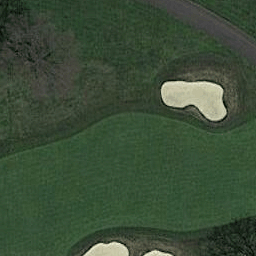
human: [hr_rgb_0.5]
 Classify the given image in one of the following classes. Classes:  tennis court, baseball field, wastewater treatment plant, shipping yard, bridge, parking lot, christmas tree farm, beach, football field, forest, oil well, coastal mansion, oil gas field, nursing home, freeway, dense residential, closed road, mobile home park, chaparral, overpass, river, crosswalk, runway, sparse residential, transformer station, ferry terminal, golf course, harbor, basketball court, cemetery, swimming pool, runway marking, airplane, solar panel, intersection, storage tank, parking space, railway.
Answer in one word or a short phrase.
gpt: golf course